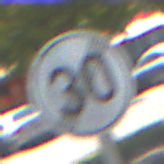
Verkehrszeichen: EndeGeschwindigkeit30
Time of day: Midday
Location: Outdoor (Urban)
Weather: Clear
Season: NotSpecified
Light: Natural